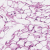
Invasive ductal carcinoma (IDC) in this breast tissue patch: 0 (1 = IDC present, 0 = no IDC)